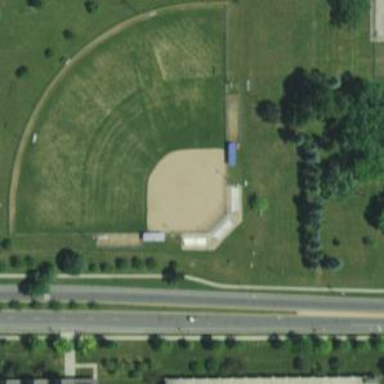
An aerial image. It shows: Baseball pitch for leisure land.